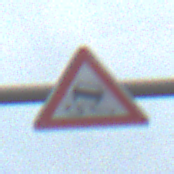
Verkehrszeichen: SchleuderOderRutschgefahr
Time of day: SunriseSunset
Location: Outdoor (RoadRail)
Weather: PartlyCloudy
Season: NotSpecified
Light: Natural